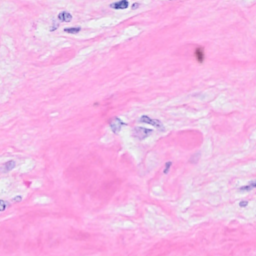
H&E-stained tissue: Breast